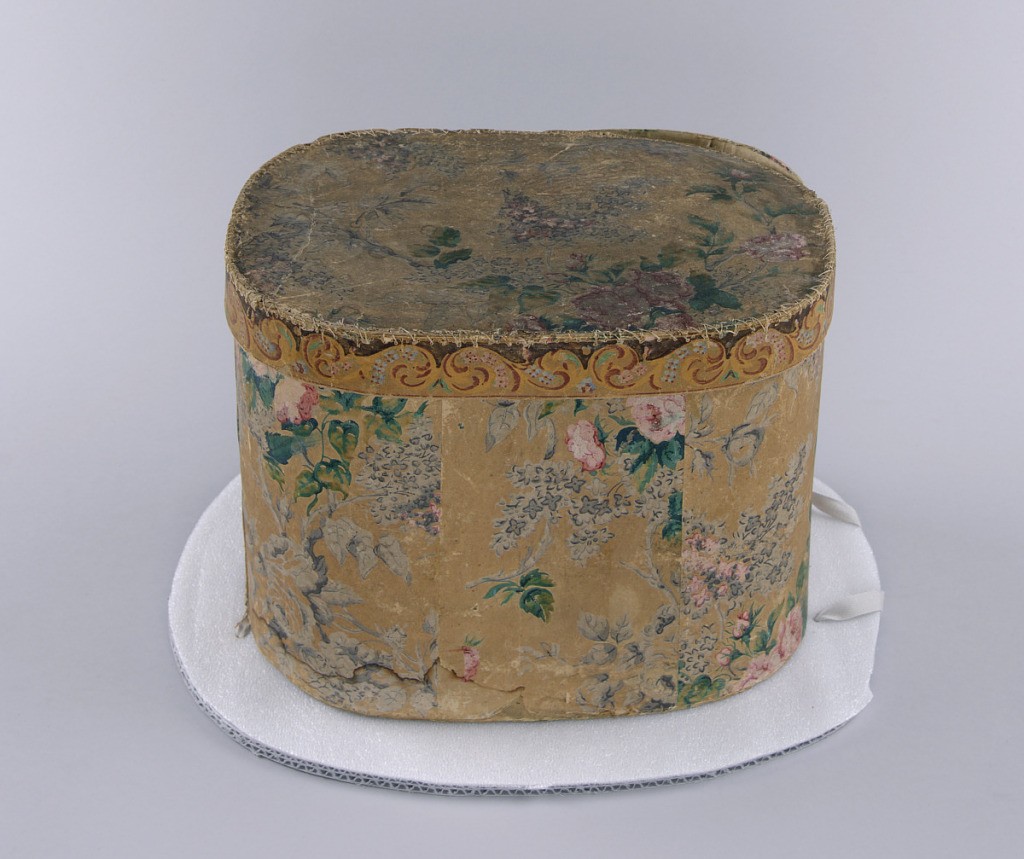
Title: Bandbox
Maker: Jesse Baker
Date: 1800–1830
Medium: Block-printed paper on pasteboard support
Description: Inspired from printed chintz, design is of lilacs and roses in lavender and pink with green leaves on tan background. Lilacs in oil paints, roses and leaves in distemper. Label on inside of cover reads: "From Jesse Baker, Paper Box Manfr. No. 21 Bank St. bet. Market & Chestnut & 2nd & 3rd, Phil-delphia." This box belonged to Sarah Kirk, aunt of Elyah Hollingsworth; presented by his granddaughter, Mrs. Norton Paton, Irvington-on-Hudson, New York.